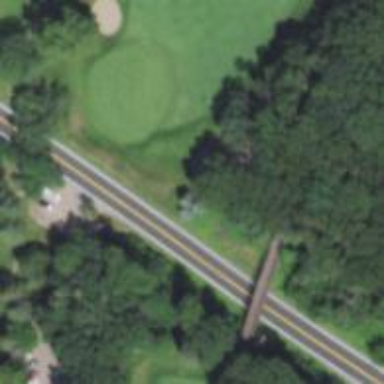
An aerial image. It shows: Path for both roads and golfers.